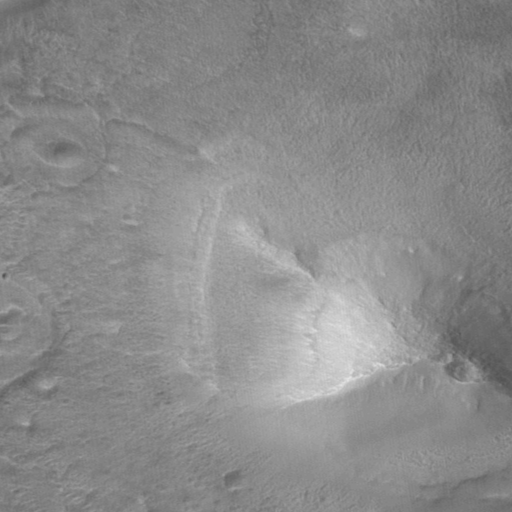
Classes present: Background, Cone